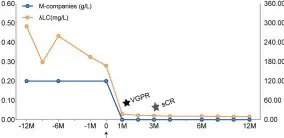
Hematologic and Organ Response of case 1 and case 2 with SDd. (A) Graphical illustration of M-companies and lambda free light chains during the treatment course of case 1.
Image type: chart (chart)